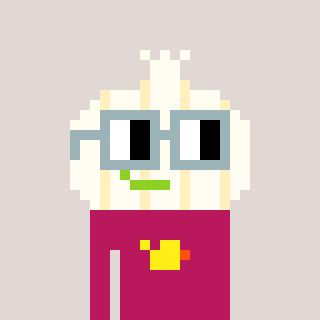
a pixel art character with square dark gray glasses, a garlic-shaped head and a darkpink-colored body on a warm background